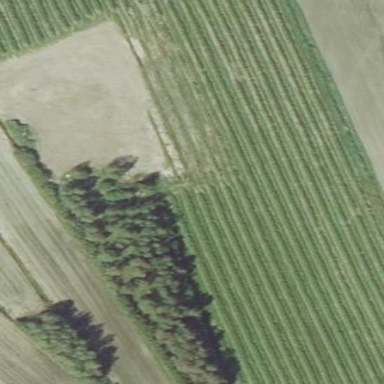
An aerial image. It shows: Orchard.